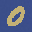
Label: 0